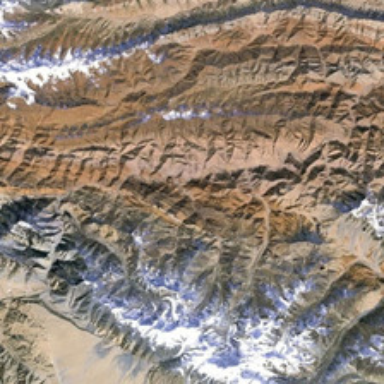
It is a piece of yellow mountain with snow partly .